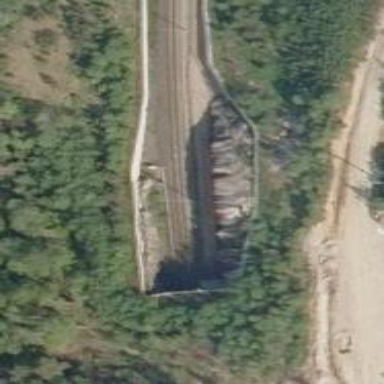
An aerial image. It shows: Railway track with continuous electrified contact lines.